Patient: sex F, age 66
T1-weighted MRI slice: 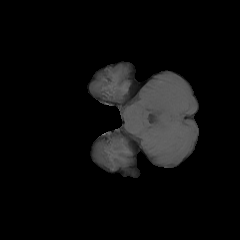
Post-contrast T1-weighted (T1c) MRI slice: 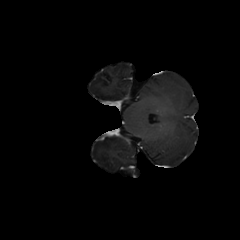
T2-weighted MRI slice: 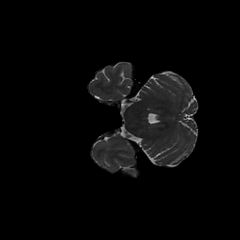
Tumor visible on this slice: no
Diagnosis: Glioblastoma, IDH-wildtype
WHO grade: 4